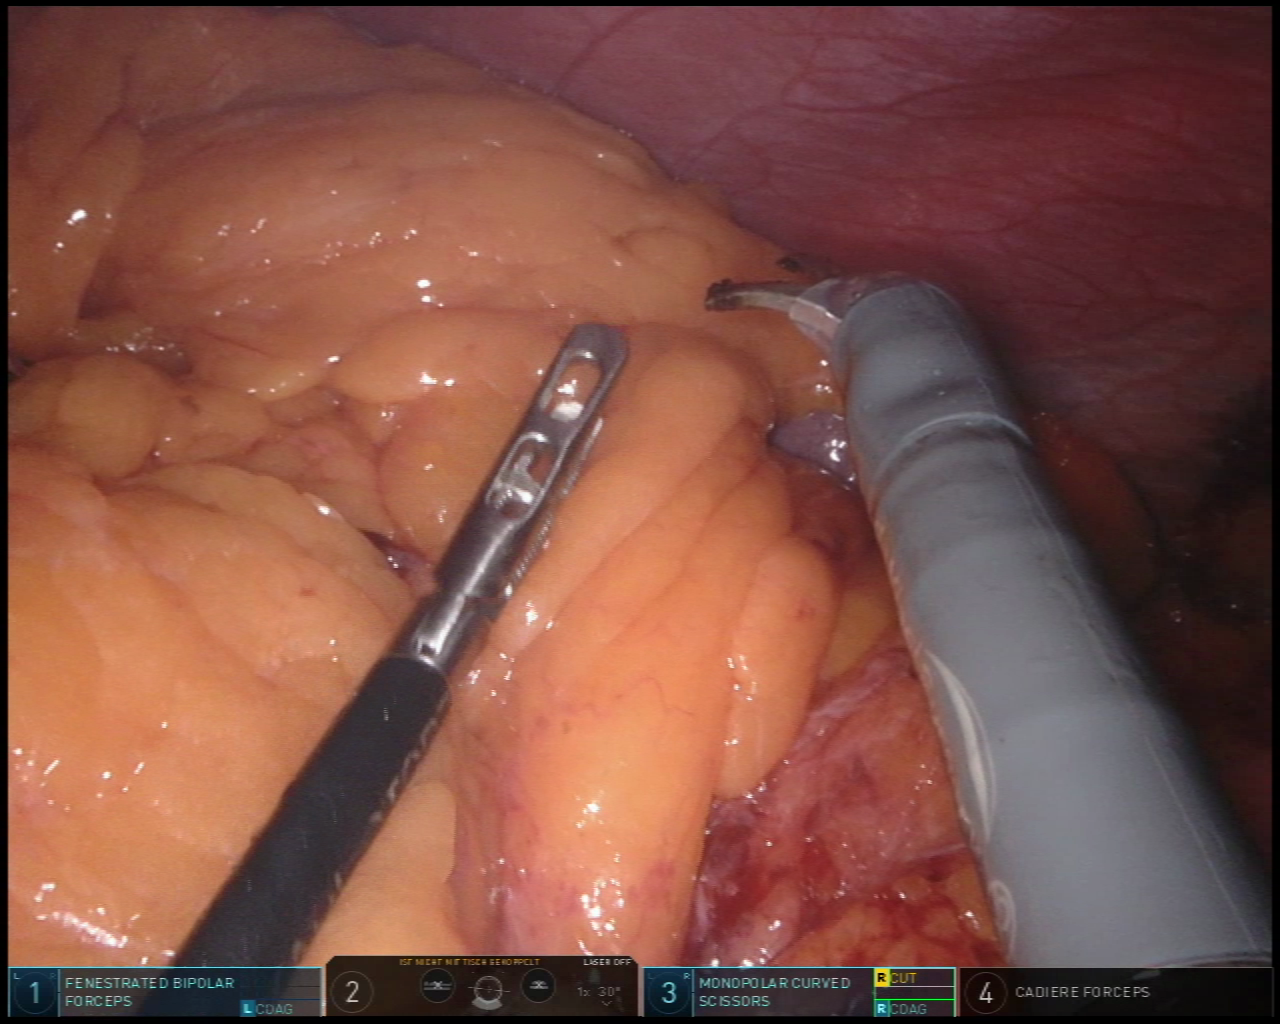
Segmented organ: spleen
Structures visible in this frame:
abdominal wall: yes
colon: no
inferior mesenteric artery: no
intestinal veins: no
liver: no
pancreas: no
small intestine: no
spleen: yes
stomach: no
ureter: no
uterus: no
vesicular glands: no